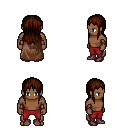
a pixel art fantasy rpg character, male body template, human, dark skin, brown cape, red pants, brown unkempt hairstyle, cloth bracers, maroon shoes, four views (front, back, left, right), 2x2 character sprite sheet, small pixel art, hard edges, no anti-aliasing